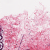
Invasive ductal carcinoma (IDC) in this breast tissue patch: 0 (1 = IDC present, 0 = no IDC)